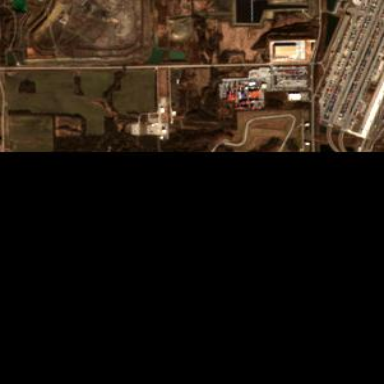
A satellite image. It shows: Motor sport raceway.